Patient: sex F, age 31
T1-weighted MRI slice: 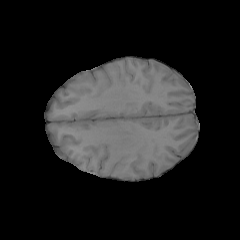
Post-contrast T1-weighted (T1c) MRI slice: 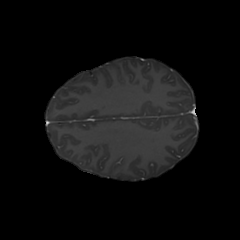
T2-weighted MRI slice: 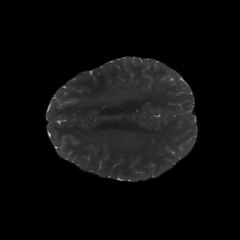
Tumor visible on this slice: no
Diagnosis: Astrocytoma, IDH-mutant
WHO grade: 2